Interaction volume radius: 10 \u00c5
Interaction volume height: 35 \u00c5
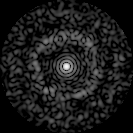
Disorder parameter: 0.8305